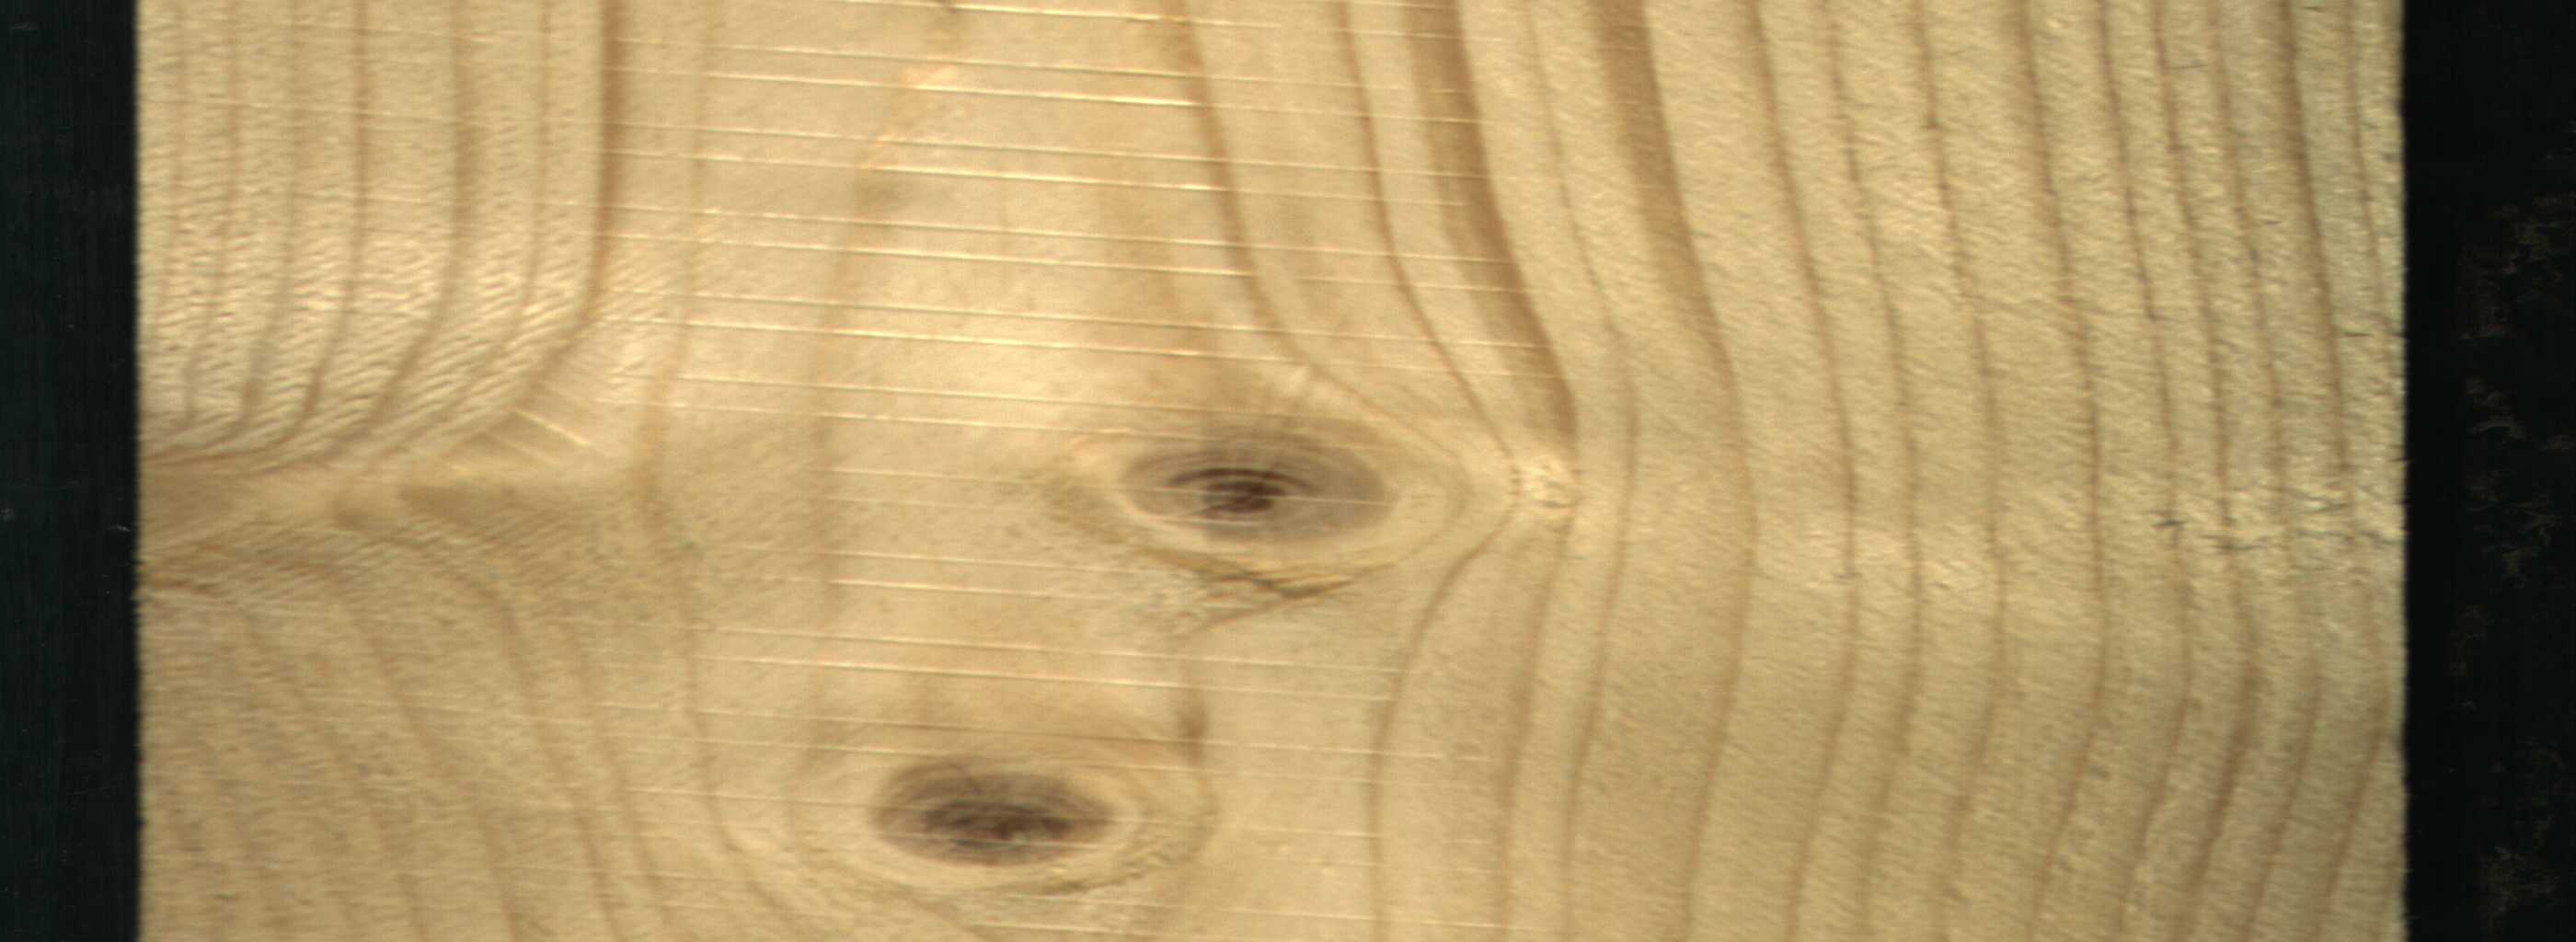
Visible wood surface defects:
Live_Knot
Live_Knot